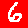
Digit: 6